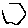
Label: hexagon